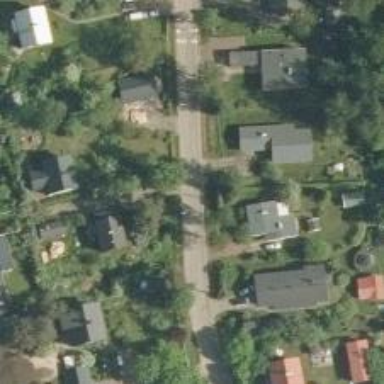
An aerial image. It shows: Living street.